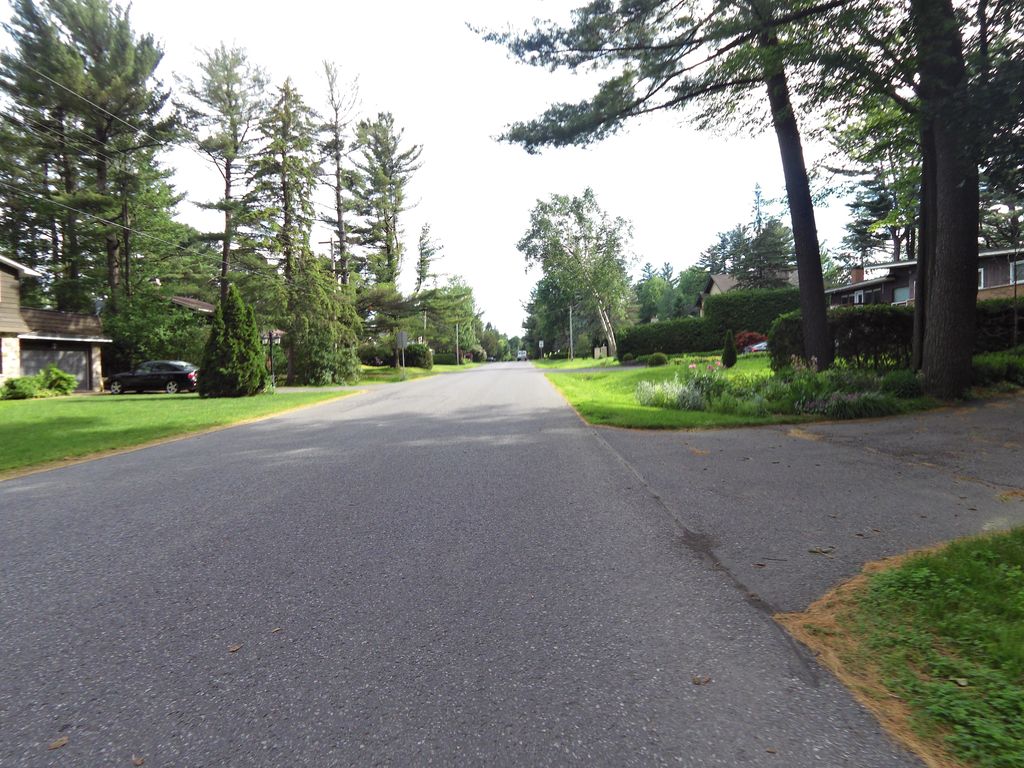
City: ottawa-gatineau